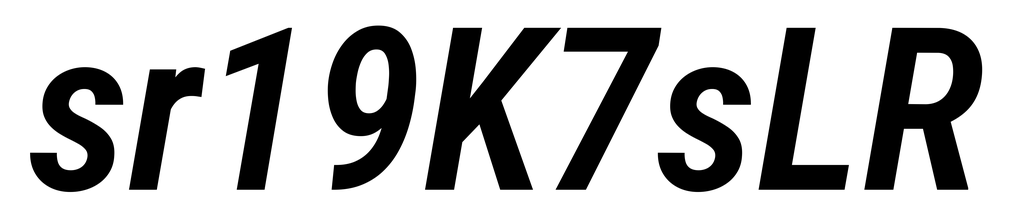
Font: Roboto-Italic_Condensed_SemiBold_Italic